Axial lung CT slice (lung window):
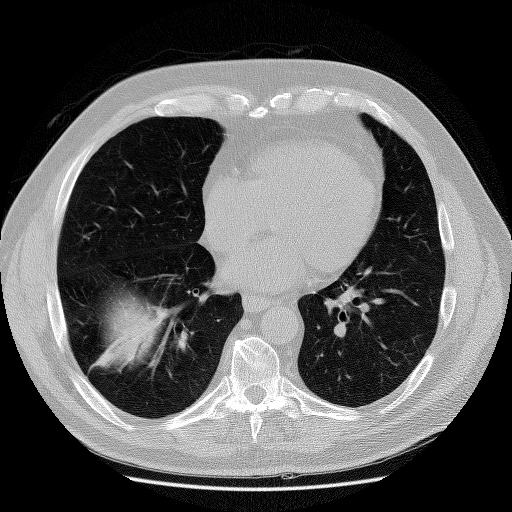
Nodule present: no